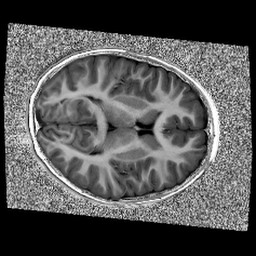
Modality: UNIT1
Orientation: axial
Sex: female
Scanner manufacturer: siemens
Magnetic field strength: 3 T
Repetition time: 5 s
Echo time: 0.00355 s